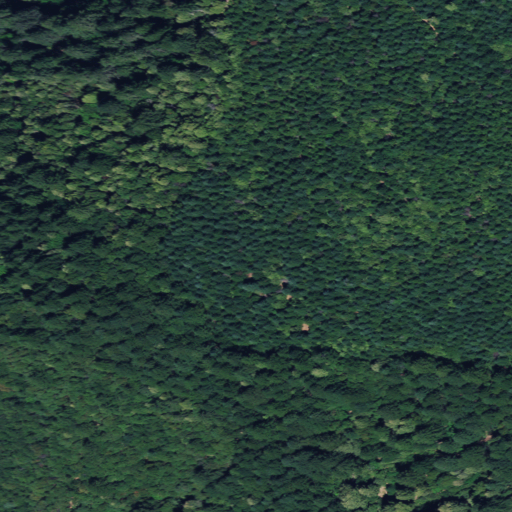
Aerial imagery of ridge(s) in California named Campbell Ridge containing evergreen forest, open development, and mixed forest